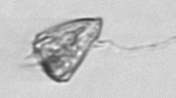
Label: Tontonia_appendiculariformis